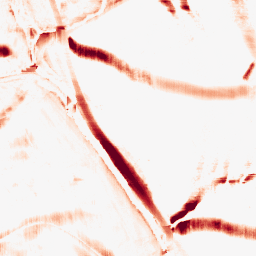
Category: morphological
Decomposition family: morphological_square
Decomposition parameters: operation: opening
size: 20
Upsampling method: sinc_hamming
Upsampling parameters: scale: 4
kernel_size: 16
Upsampling scale: 4